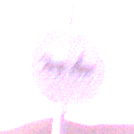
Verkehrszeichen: VerbotGespannfuhrwerke
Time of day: Dawn
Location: Outdoor (Nature)
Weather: PartlyCloudy
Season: NotSpecified
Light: Natural